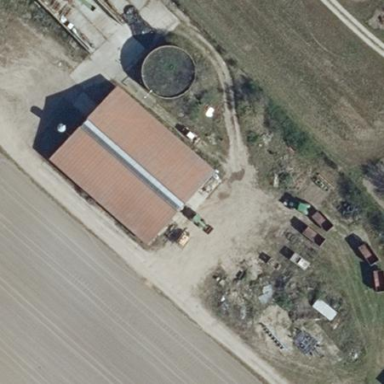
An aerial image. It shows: Farmyard area.